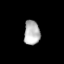
Tissue: lung
Cell type: Epithelial cells
Senescence score: 0.6132
Nuclear area (px): 380
Mean DAPI intensity: 181.6